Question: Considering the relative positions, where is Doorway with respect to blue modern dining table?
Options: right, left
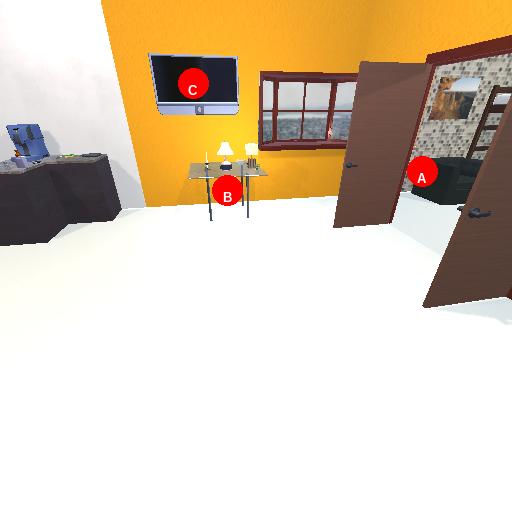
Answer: right